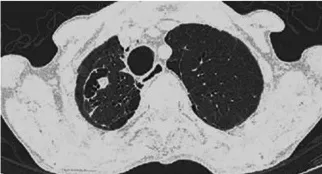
Chest CT. , the disappearance of pleural thickening and residual cavity with a fungus ball lesion one month after receiving OCS.
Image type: radiology (ct)